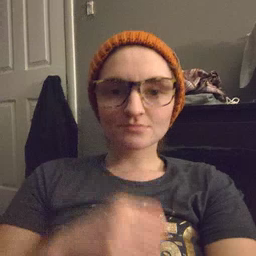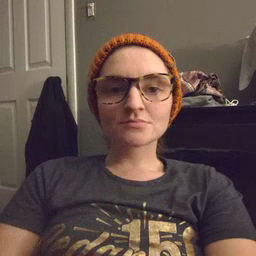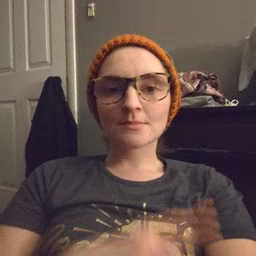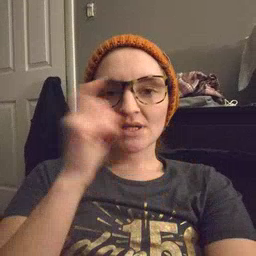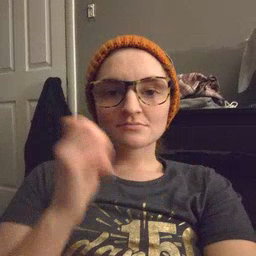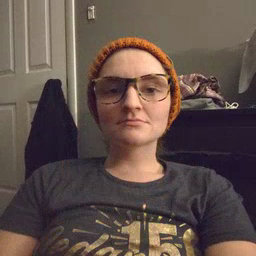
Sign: because